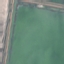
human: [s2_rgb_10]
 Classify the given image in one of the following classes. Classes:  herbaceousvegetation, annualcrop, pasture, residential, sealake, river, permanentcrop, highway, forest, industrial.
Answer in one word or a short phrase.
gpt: SeaLake